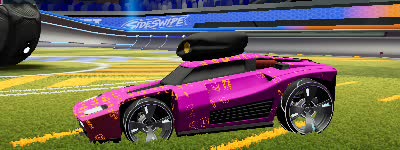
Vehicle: breakout